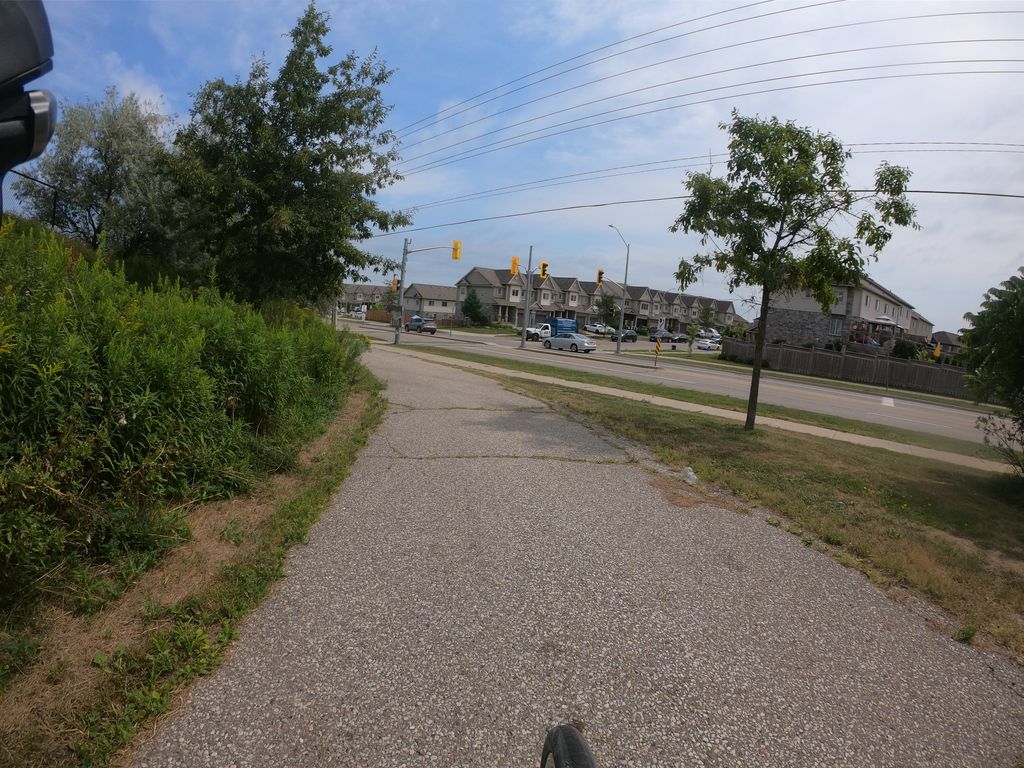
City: kitchener-waterloo